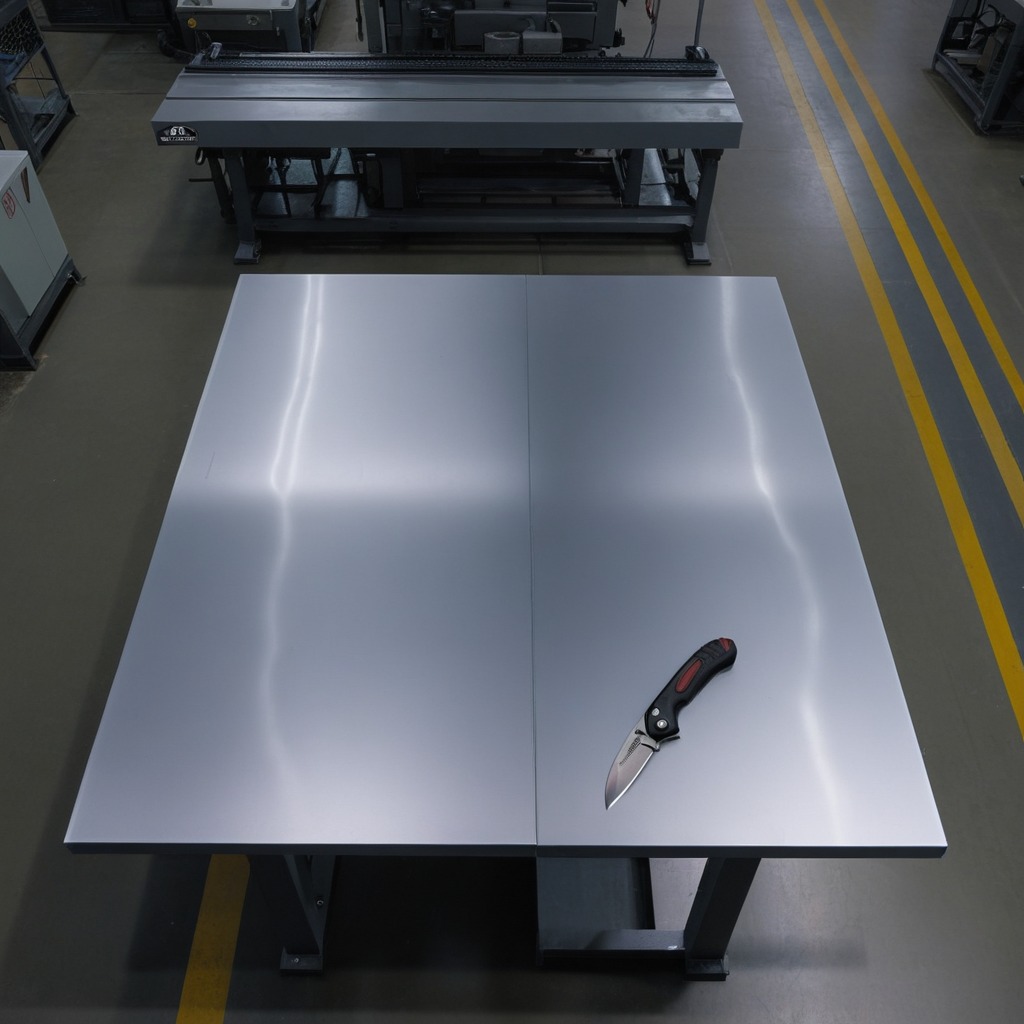
A utility knife lies on a clean empty table in the evening.